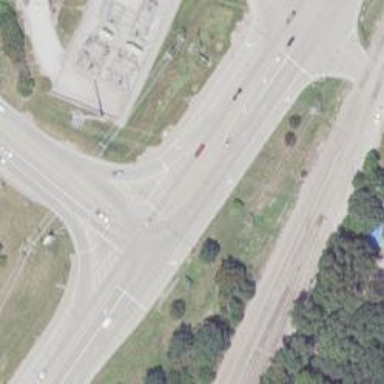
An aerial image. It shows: Primary highway.